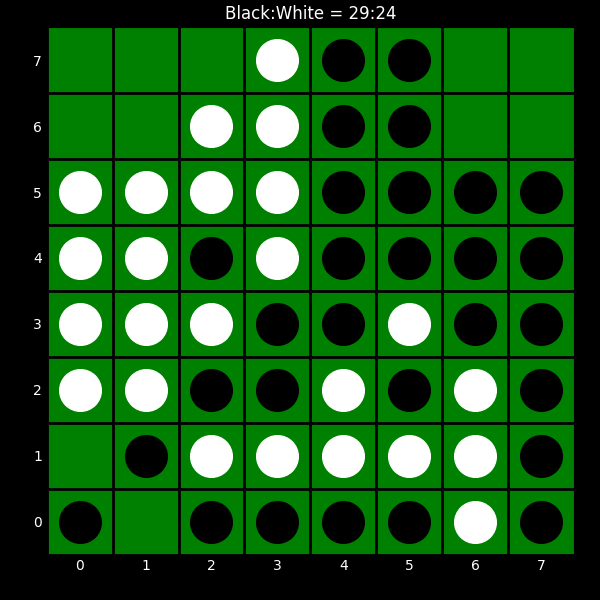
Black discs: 29
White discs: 24